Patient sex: M
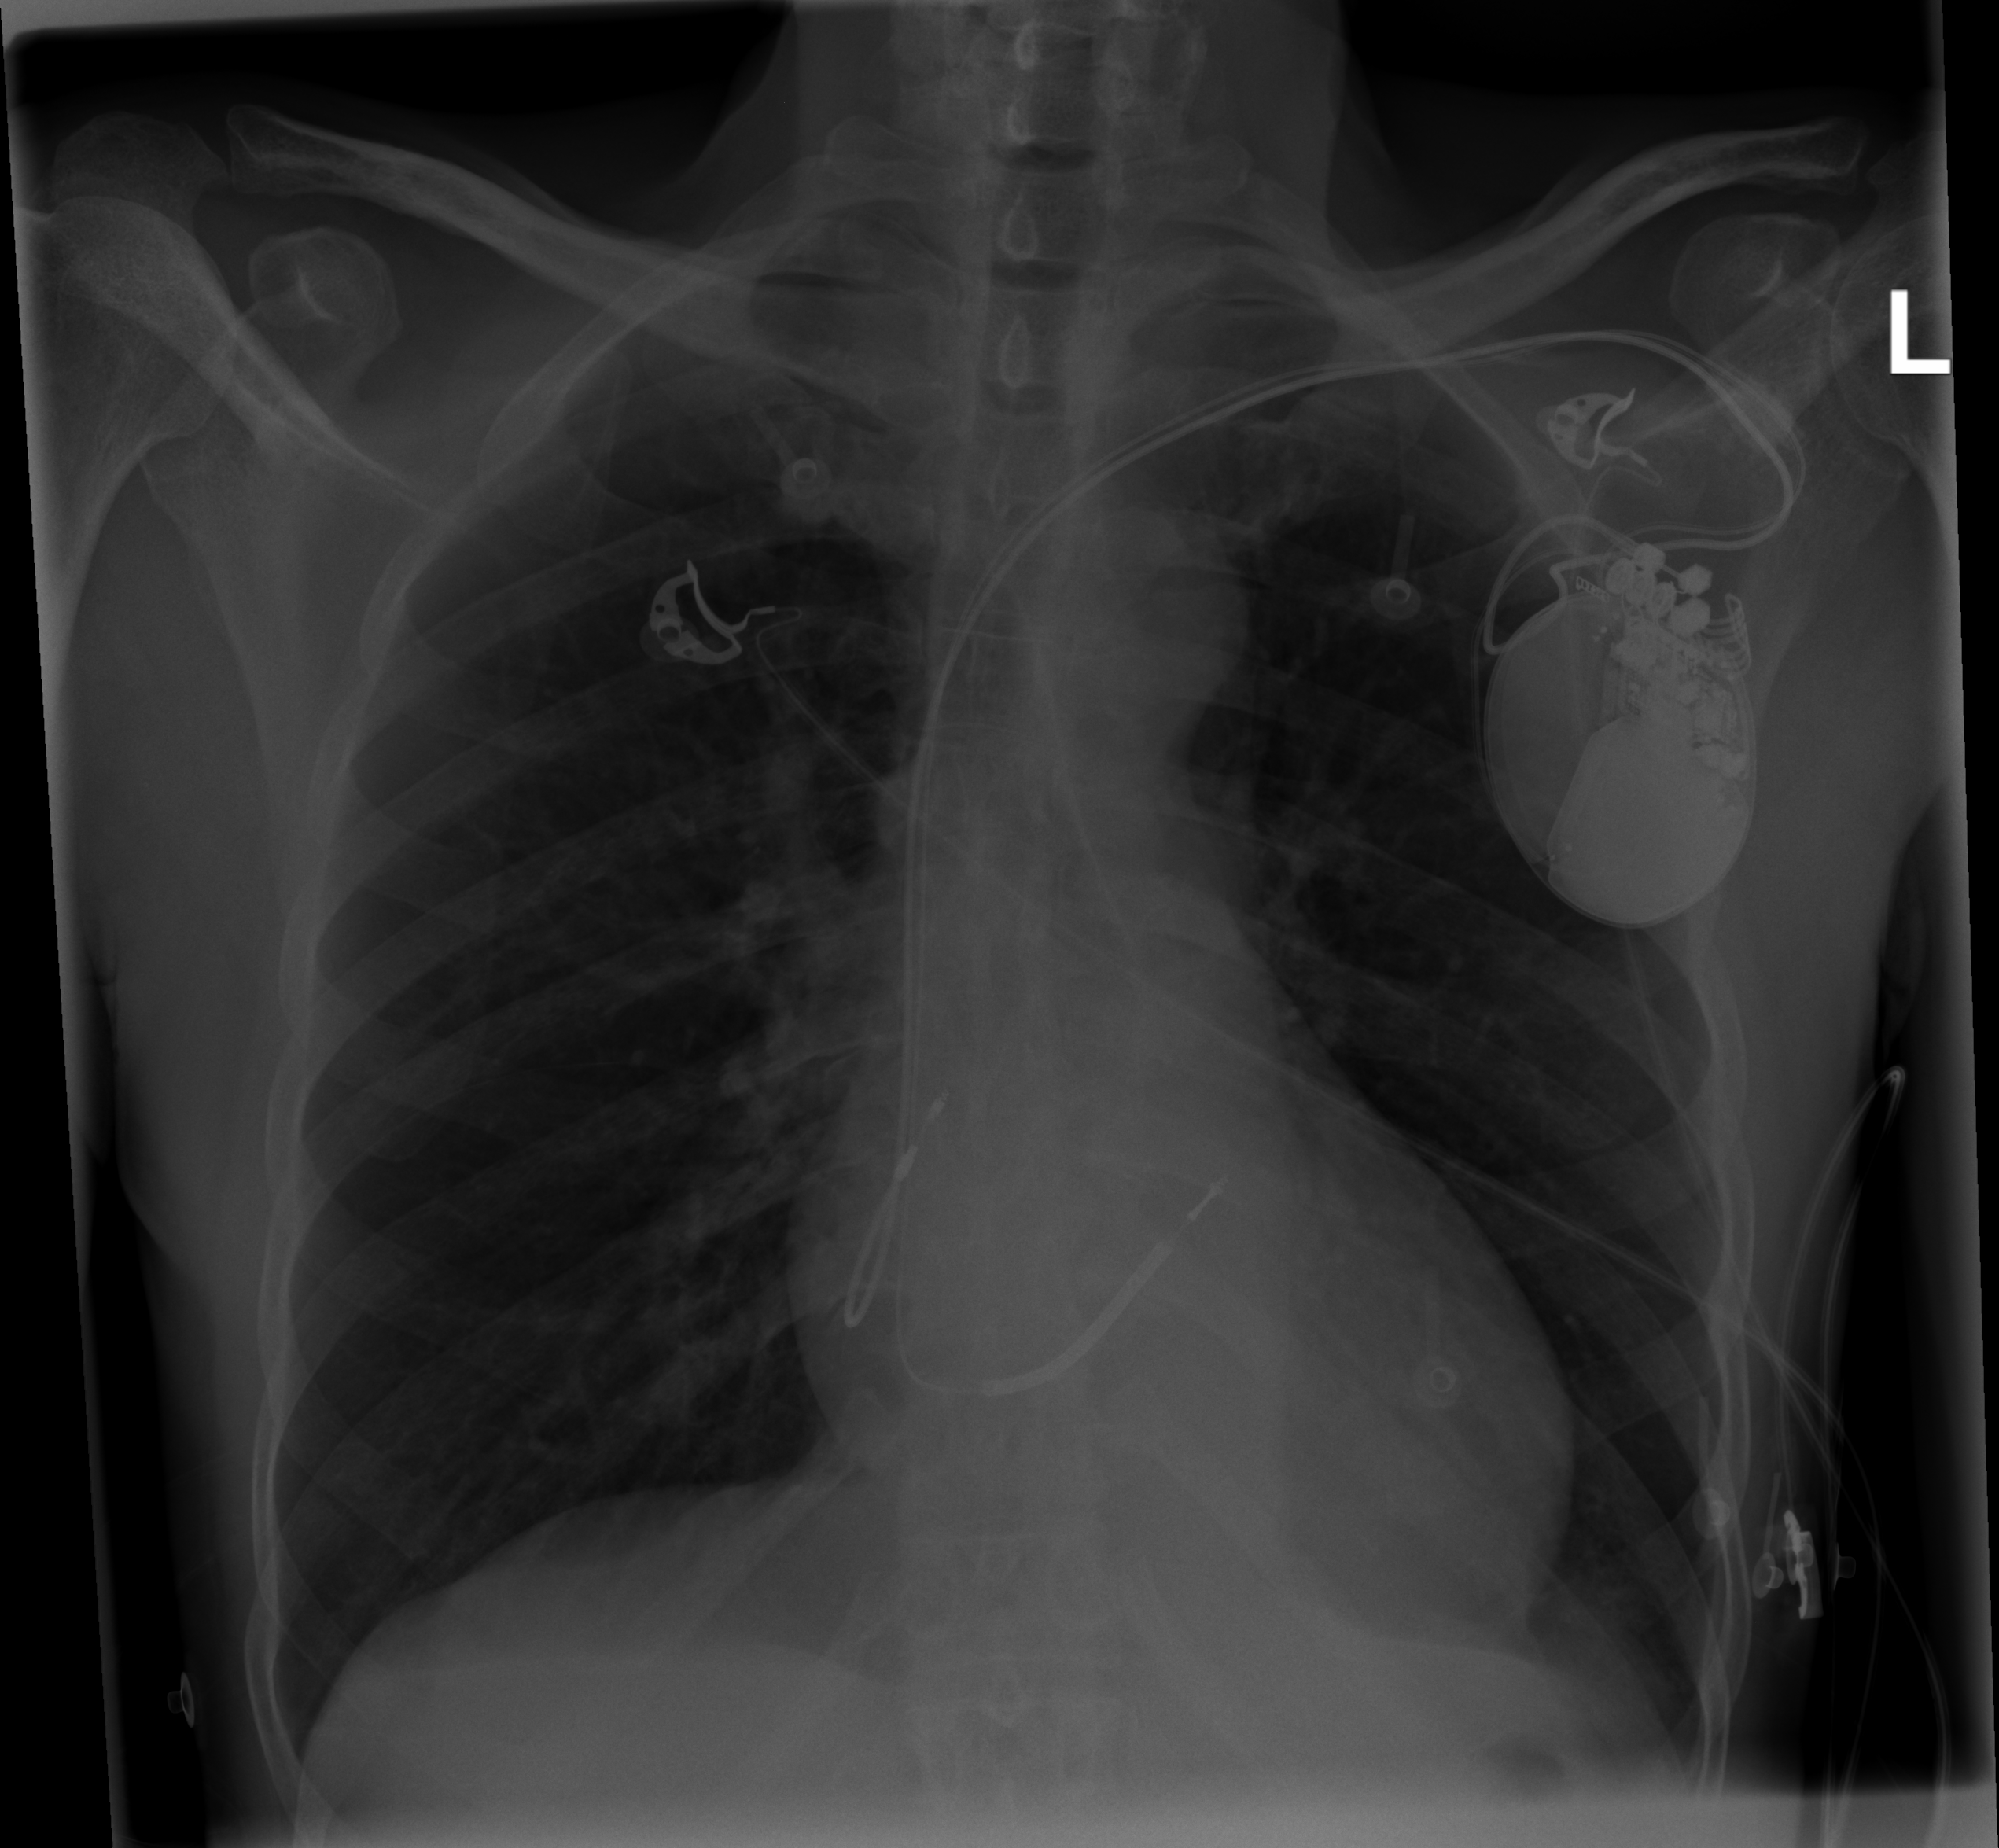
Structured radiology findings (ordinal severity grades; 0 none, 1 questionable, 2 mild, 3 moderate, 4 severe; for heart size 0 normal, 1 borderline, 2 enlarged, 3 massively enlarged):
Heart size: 0
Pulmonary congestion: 0
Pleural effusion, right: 0
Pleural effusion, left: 0
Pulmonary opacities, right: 0
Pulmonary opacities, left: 0
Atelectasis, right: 1
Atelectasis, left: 0